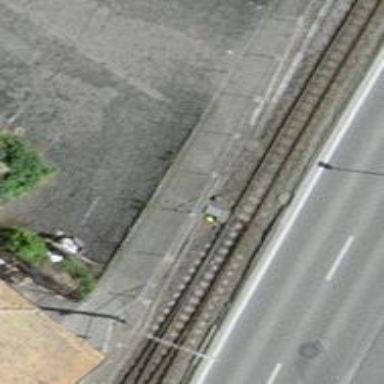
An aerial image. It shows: Railway switch.